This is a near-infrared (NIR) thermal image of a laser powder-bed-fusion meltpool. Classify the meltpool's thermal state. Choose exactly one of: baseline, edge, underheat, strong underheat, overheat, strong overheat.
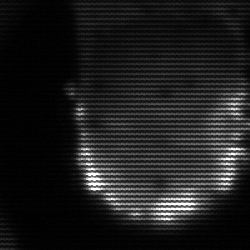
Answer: baseline